Question: In my DataGrid Headers I would like to align the content to the right. Currently I'm doing this using a style on the DataGrid:
'''
<Style TargetType="DataGridColumnHeader" x:Key="ResultatenHeader" BasedOn="{StaticResource MetroDataGridColumnHeader}">
<Setter Property="HorizontalContentAlignment" Value="Right"/>
</Style>
'''
However this produces the following result:

As you can see my header has two lines, I've done this with the following code:
'''
<DataGridTextColumn Width="100" Header="neerslag&#x0a;(m3)" Binding="{Binding Path=Resultaten[2].Double, StringFormat={}{0:f2}}"/>
'''
How would I go about making the second line (the unit, m3) also align right.
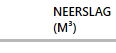
Answer: Rather than setting the ContentTemplate to Null like dkozl suggested I decided to edit the ContentTemplate to:
'''
<Setter Property="ContentTemplate">
<Setter.Value>
<DataTemplate>
<TextBlock TextBlock.FontWeight="SemiBold"
Text="{Binding Converter={StaticResource ToUpperConverter}}"
TextAlignment="Right"/>
</DataTemplate>
</Setter.Value>
</Setter>
'''
I applied this to all my tables involving numbers and it works like a charm :)